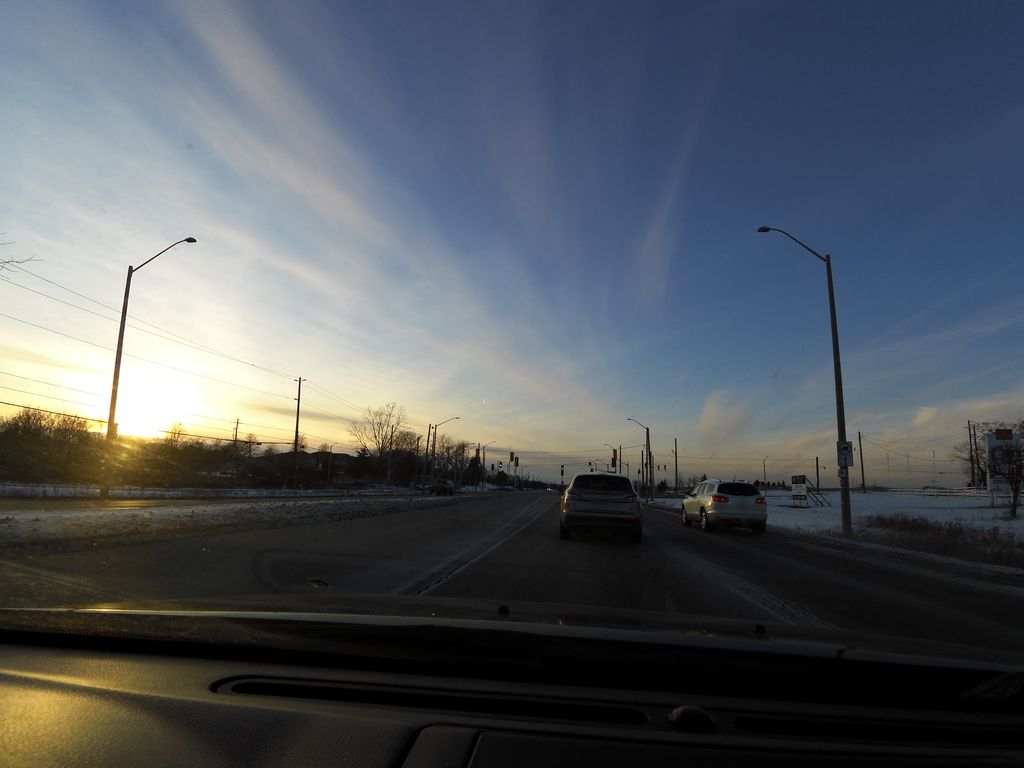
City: hamilton